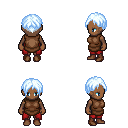
a pixel art fantasy rpg character, female body template, human, dark skin, brown tunic, red pants, white cyan parted hairstyle, brown shoes, four views (front, back, left, right), 2x2 character sprite sheet, small pixel art, hard edges, no anti-aliasing